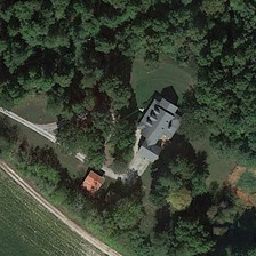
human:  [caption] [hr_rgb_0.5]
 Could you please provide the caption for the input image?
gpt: A concrete road connects the house surrounded by green trees.

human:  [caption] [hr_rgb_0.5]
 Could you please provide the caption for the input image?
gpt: A house and a lawn lie in the forest, where there is a way to get there.

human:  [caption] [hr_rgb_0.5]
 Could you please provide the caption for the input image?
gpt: The cement road leads to a house surrounded by green trees.

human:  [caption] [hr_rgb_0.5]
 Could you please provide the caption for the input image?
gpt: There is a house and a lawn lying in the forest which can access the road.

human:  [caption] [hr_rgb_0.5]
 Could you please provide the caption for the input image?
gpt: a house and a lawn are located among the forests where you can access from a street.